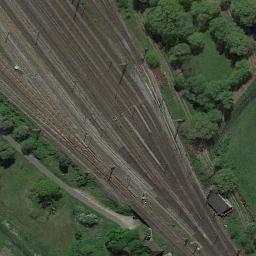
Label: railway